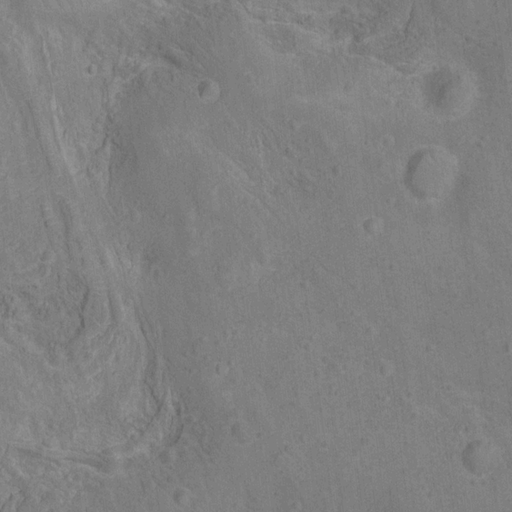
Classes present: Background